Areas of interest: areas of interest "Industrial"
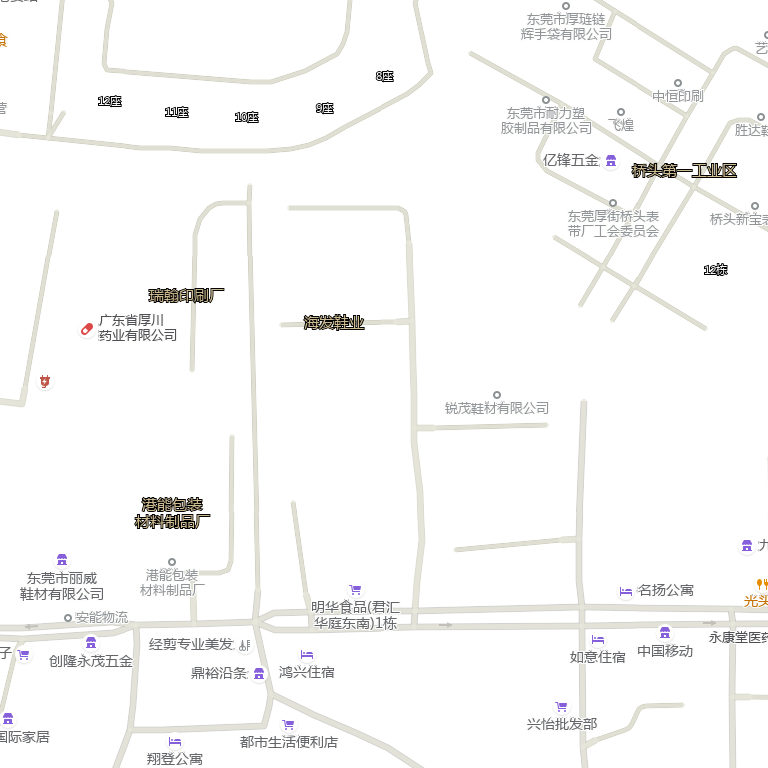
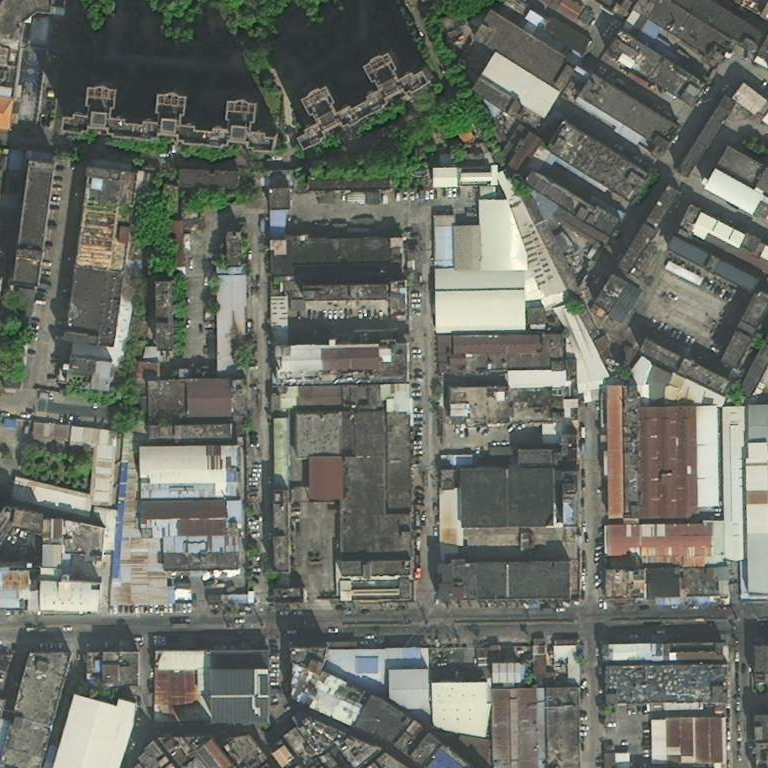